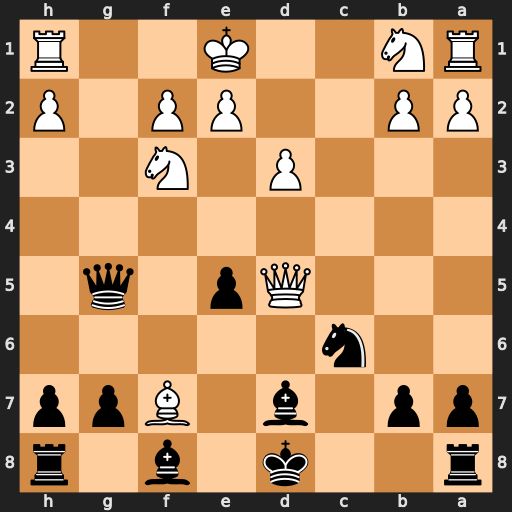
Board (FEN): r2k1b1r/pp1b1Bpp/2n5/3Qp1q1/8/3P1N2/PP2PP1P/RN2K2R
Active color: b
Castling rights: KQ
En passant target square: -
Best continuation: Qc1#